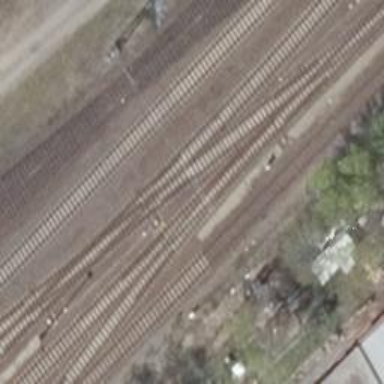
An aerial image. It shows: Rail yard with electrified contact lines for railway operations.